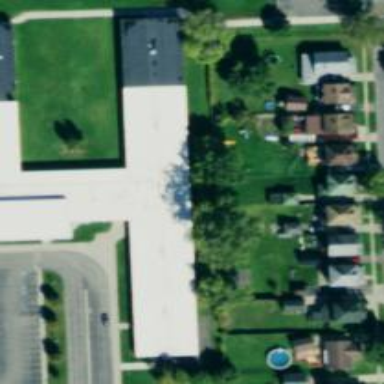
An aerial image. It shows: School.